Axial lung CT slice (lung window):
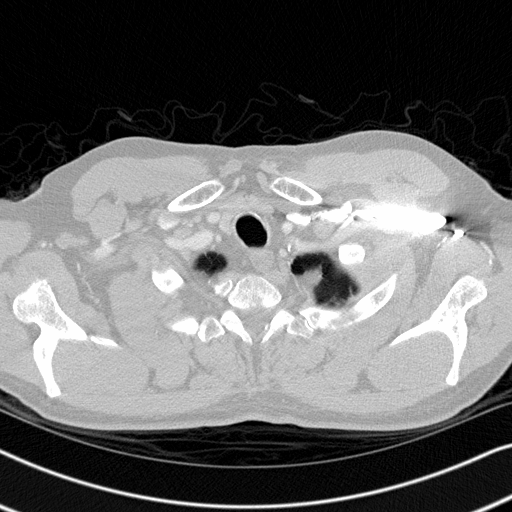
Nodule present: no